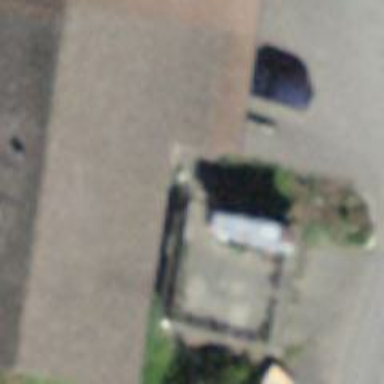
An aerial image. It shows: Garage building.